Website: macys
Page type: customer-info-address
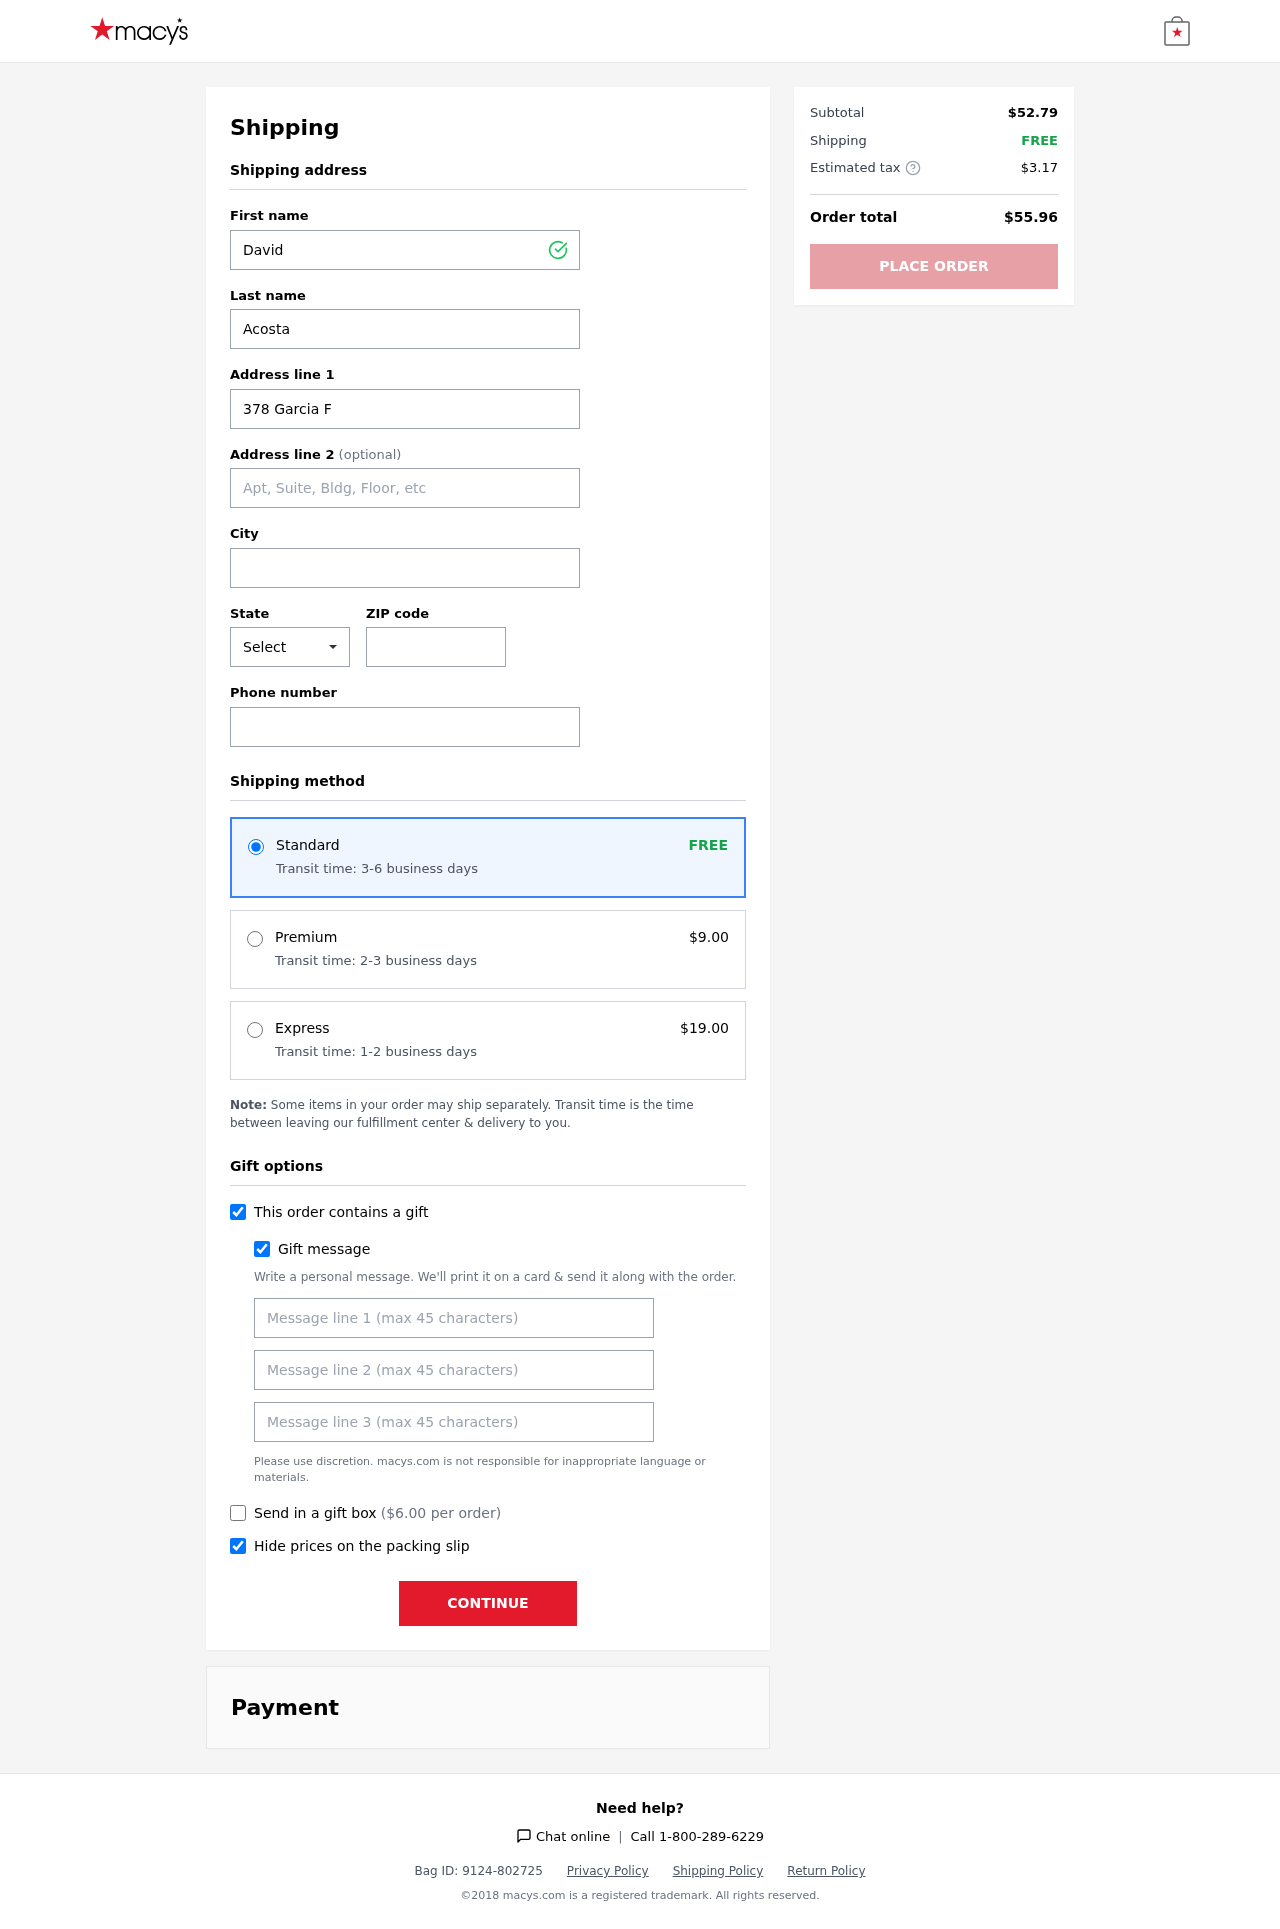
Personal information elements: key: PII_CITY
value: Lake Andrew
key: PII_FIRSTNAME
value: David
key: PII_GIFT_MESSAGE
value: Hey Christopher, I thought you could use some new walking shoes for those weekend adventures we’ve been planning! Can’t wait to hit the trails together. Enjoy!  David
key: PII_LASTNAME
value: Acosta
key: PII_PHONE
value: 5134685287
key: PII_POSTCODE
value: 80685
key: PII_STATE_ABBR
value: VA
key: PII_STREET
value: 378 Garcia Forge Suite 160
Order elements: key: ORDER_SHIPPING_STANDARD
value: FREE
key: ORDER_SHIPPING_STANDARD_TIME
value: Transit time: 3-6 business days
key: ORDER_SHIPPING_PREMIUM
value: $9.00
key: ORDER_SHIPPING_PREMIUM_TIME
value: Transit time: 2-3 business days
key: ORDER_SHIPPING_EXPRESS
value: $19.00
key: ORDER_SHIPPING_EXPRESS_TIME
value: Transit time: 1-2 business days
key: ORDER_GIFT_BOX_FEE
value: $6.00
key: ORDER_SUBTOTAL
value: $52.79
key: ORDER_SHIPPING_COST
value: FREE
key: ORDER_TAX
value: $3.17
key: ORDER_TOTAL
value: $55.96